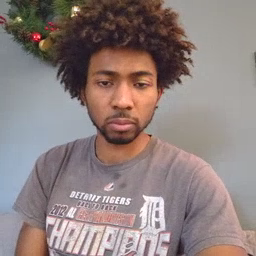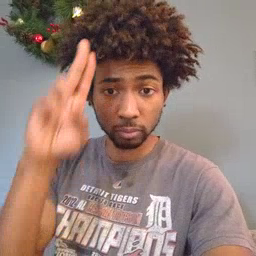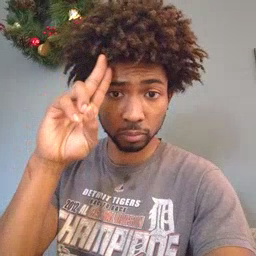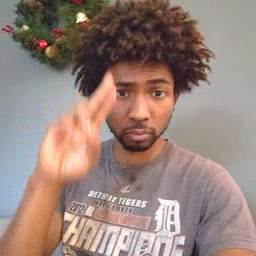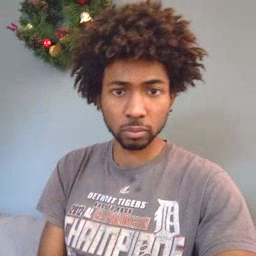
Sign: uncle